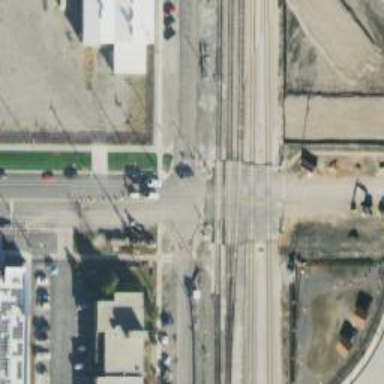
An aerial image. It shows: Controlled level crossing on the railway with lights.